Field crop: maize
Growth stage: 2
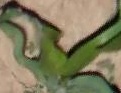
Species: maize